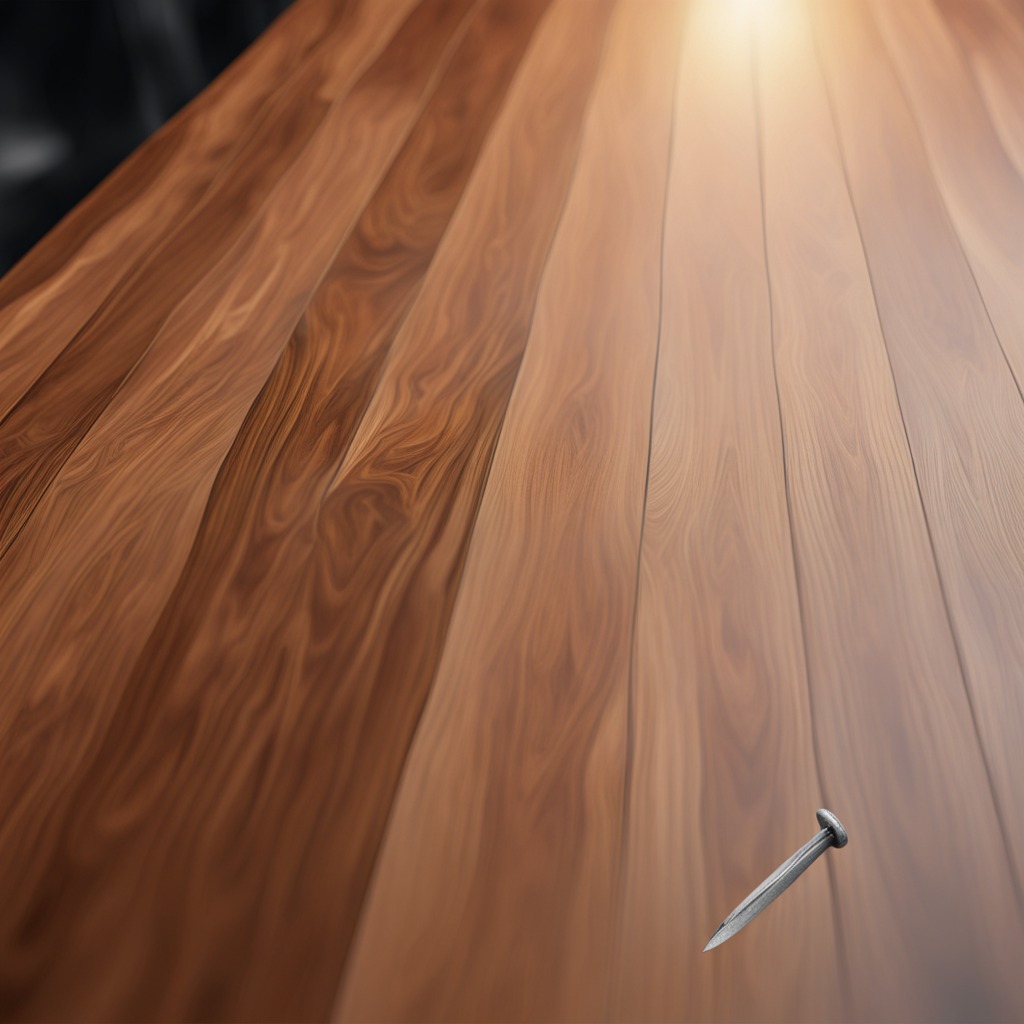
An iron nail is lying on a wooden table in a carpentry studio.